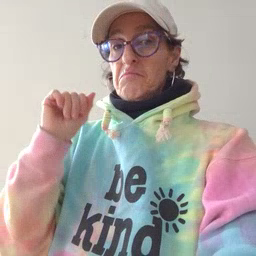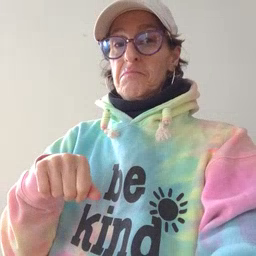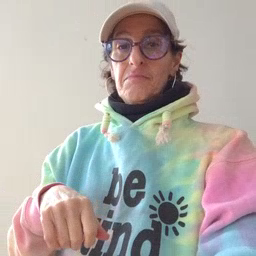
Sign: can